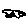
Label: car